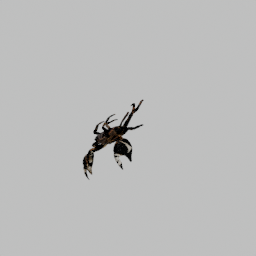
Label: animals